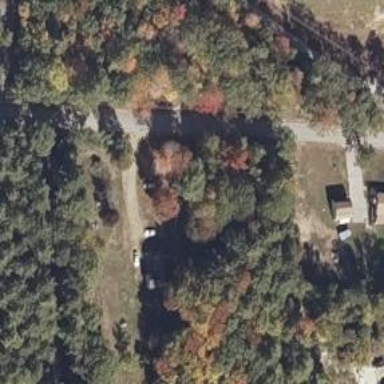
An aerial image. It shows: Driveway.